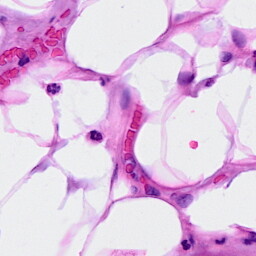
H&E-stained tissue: Breast